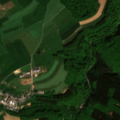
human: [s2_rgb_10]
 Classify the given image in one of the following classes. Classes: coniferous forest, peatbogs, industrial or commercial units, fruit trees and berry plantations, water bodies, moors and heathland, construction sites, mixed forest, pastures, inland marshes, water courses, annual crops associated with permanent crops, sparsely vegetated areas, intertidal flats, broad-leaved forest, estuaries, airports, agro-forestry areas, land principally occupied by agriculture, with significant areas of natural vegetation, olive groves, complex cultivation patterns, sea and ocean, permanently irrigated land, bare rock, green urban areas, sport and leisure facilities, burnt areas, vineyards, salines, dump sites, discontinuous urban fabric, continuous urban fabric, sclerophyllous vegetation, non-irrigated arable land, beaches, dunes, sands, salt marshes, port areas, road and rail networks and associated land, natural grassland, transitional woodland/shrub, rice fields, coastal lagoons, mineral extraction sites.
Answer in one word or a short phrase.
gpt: non-irrigated arable land, pastures, land principally occupied by agriculture, with significant areas of natural vegetation, mixed forest